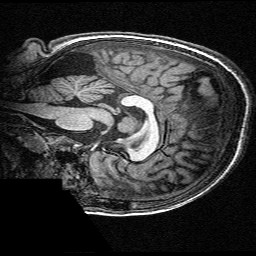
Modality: T1w
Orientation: sagittal
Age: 8
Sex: female
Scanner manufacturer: siemens
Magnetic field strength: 3 T
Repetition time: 2.3 s
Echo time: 0.00336 s